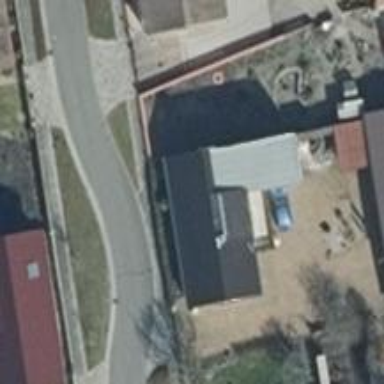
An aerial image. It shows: Simple house.